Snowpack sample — Buffalo Mountain, Silverthorne, Colorado, USA (1/25/25, 10:11 AM MST)
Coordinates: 39.6222, -106.1139
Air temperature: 22 °F
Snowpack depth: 110 cm
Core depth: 30 cm
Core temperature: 42.8 °F
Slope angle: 12°, slope face: 102°
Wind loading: high
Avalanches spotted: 0
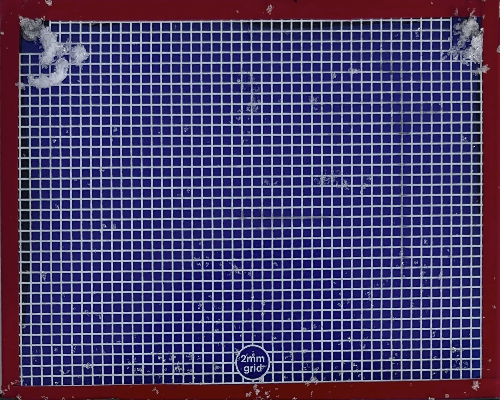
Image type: profile
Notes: No avalanches nearby, collected on the outskirts of a fire break 15 meters from the treeline, on way to Buffalo and Red Mountain